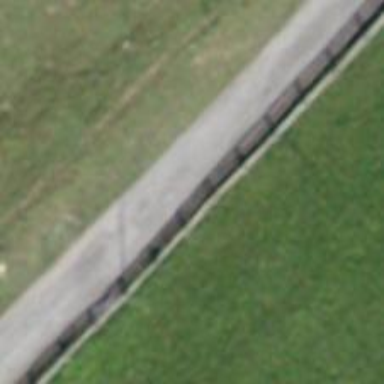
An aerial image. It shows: Fence is in the image.